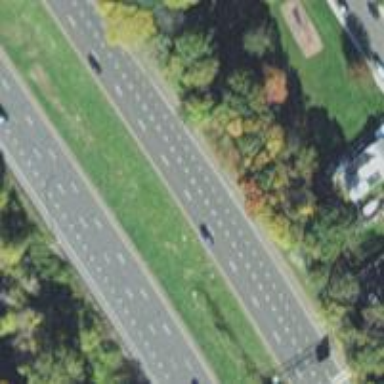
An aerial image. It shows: Asphalt motorway.